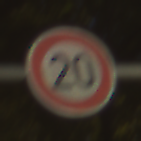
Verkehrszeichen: Geschwindigkeit20
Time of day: SunriseSunset
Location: Outdoor (Nature)
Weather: PartlyCloudy
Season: NotSpecified
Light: Natural